Question: I'd like to set a 'top' constraint so that it has a relationship which is equal with another item's 'height'.
I prepare it in interface builder so that item 1's 'top' is equal to item 2's 'top'.
Then, in code (because I don't think it can be done in Interface Builder), I try to set the constraint's 'secondAttribute' property.
This seems logical to me based on a basic understanding of how constraints are composed (of two items, an attribute for each, a relationship type, and a constant), but it does not work:
'''
@IBOutlet var fillTopToContainer: NSLayoutConstraint!
// ...
override func viewDidLoad() {
fillTopToContainer.secondAttribute = NSLayoutAttribute.Height
}
'''
Swift compiler error:
> Cannot assign to the result of this expression.
I have fiddled with the constant to make sure that 'topDistEqualsHeight' contains the constraint I expect, and it does. The other values in the constraint are correct for my needs, I only want to change the attribute.
Is this a known limitation, a syntax issue, or a big piece of missing knowledge?
I've also tried this, which throws a runtime error:
'''
var pushTopDown = NSLayoutConstraint(item: self.view,
attribute: NSLayoutAttribute.Height,
relatedBy: NSLayoutRelation.Equal,
toItem: fillRect,
attribute: NSLayoutAttribute.Top,
multiplier: 1,
constant: -10)
self.view.addConstraint(pushTopDown)
'''
This is the layout I'm trying to achieve. It's a scrollview which is exactly two screens tall, the bottom half has a fill color.
@P-double suggested that the fillRect match it's top to the bottom position of a full height object, which would work except you can't set the top of a grandchild relative to its grandparent in IB.
View Hierarchy:
1. frame (fills the screen, root view)
2. scrollView (fills the frame. Content size is determined by constraints of inside views)
3. fillRect (height==frame, bottom==scrollView.bottom, top==?)

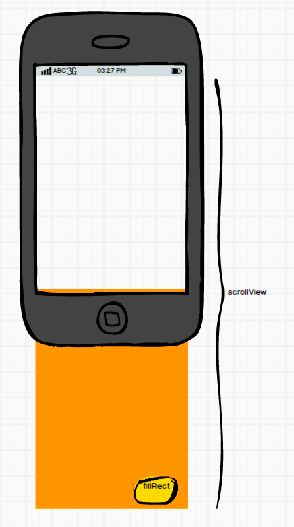
Answer: Bottom line, if you try to define a constraint such that the "top" attribute of an item to be equal to the "height" attribute of another, you will receive an error that says:
> Invalid pairing of layout attributes
Bottom line, you cannot define constraints between "top" and "height" attributes.
If you want to avoid using spacer views, the other technique to try when vertically spacing views is to set the '.CenterYWithinMargins' attribute with respect to the superview's '.CenterYWithinMargins', applying the appropriate multiple. You can equally space views with judicious use of different 'multiple' values for each item's respective '.CenterY' attribute.
---
A couple of observations regarding a few of your attempts: Notably, you cannot mutate 'secondAttribute' of an existing constraint. Only the 'constant' property may be modified after the constraint creation. Also, in your update to your question, you illustrate the attempt to create a new constraint, and you'll obviously want to make sure make sure you remove the old constraint (or define it with a lower priority) before you create a new one.
---
To illustrate the concept, here is a scroll view with a tinted view that is off screen all created programmatically (it's the most concise way to describe the constraints, methinks):
'''
let scrollView = UIScrollView()
scrollView.setTranslatesAutoresizingMaskIntoConstraints(false)
view.addSubview(scrollView)
let tintedView = UIView()
tintedView.setTranslatesAutoresizingMaskIntoConstraints(false)
tintedView.backgroundColor = UIColor.orangeColor()
scrollView.addSubview(tintedView)
let views = ["scrollView" : scrollView, "tintedView" : tintedView]
// vfl for 'frame' of scrollView
view.addConstraints(NSLayoutConstraint.constraintsWithVisualFormat("H:|[scrollView]|", options: nil, metrics: nil, views: views))
view.addConstraints(NSLayoutConstraint.constraintsWithVisualFormat("V:|[scrollView]|", options: nil, metrics: nil, views: views))
// vfl for 'contentSize' of scrollView
scrollView.addConstraints(NSLayoutConstraint.constraintsWithVisualFormat("H:|[tintedView]|", options: nil, metrics: nil, views: views))
scrollView.addConstraints(NSLayoutConstraint.constraintsWithVisualFormat("V:[tintedView]|", options: nil, metrics: nil, views: views))
// vfl for 'frame' of tintedView
//
// (note, this can be integrated into the above constraints, reducing
// the extraneous VFL, but I implemented them as separate VFL to
// clearly differentiate between settings of the scrollView 'contentSize'
// and the tintedView 'frame')
scrollView.addConstraints(NSLayoutConstraint.constraintsWithVisualFormat("H:[tintedView(==scrollView)]", options: nil, metrics: nil, views: views))
scrollView.addConstraints(NSLayoutConstraint.constraintsWithVisualFormat("V:[tintedView(==scrollView)]", options: nil, metrics: nil, views: views))
// offset tinted view
scrollView.addConstraint(NSLayoutConstraint(item: tintedView, attribute: .CenterY, relatedBy: .Equal, toItem: scrollView, attribute: .CenterY, multiplier: 3.0, constant: 0.0))
'''